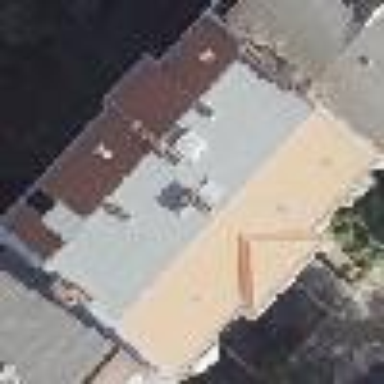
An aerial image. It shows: Building consisting of apartments with double saltbox roof shape.